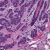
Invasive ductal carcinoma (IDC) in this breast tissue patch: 1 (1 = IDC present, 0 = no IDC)